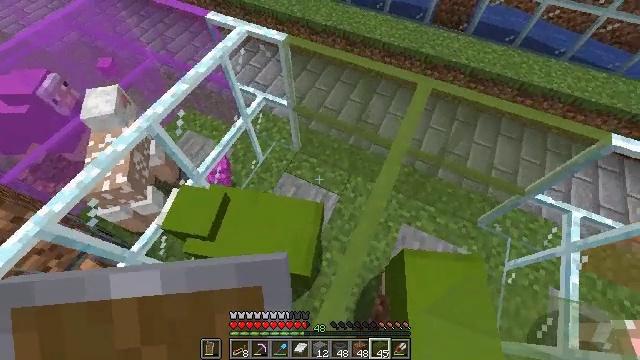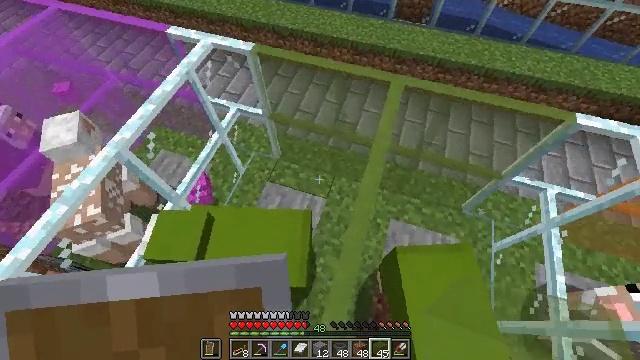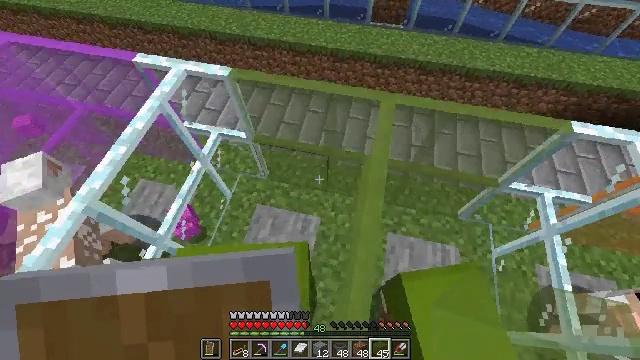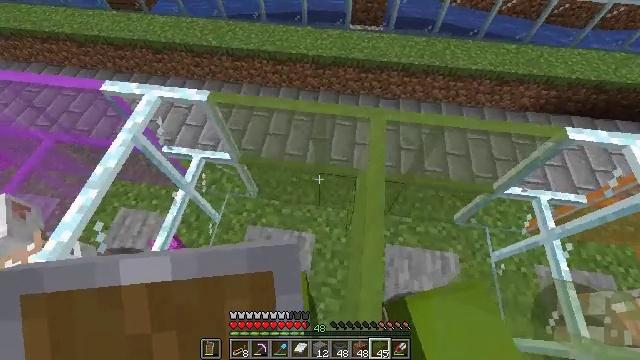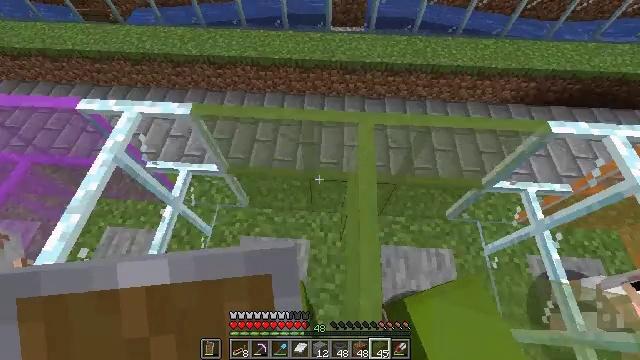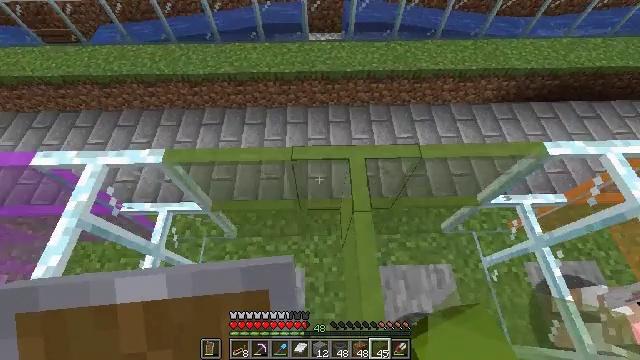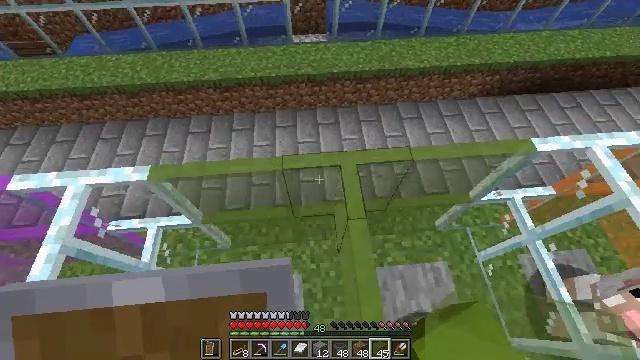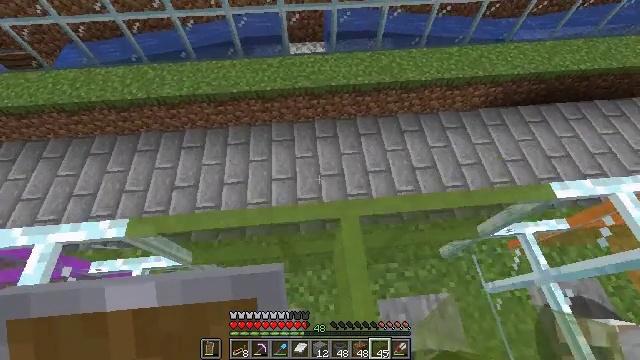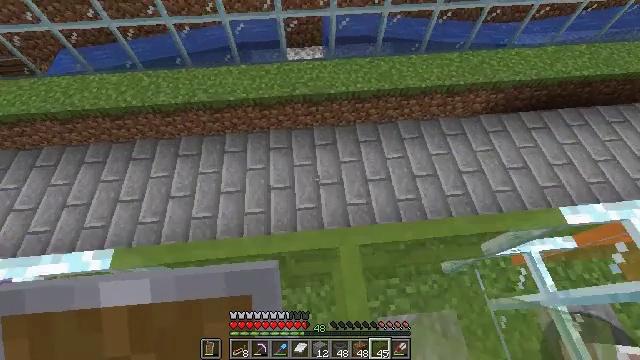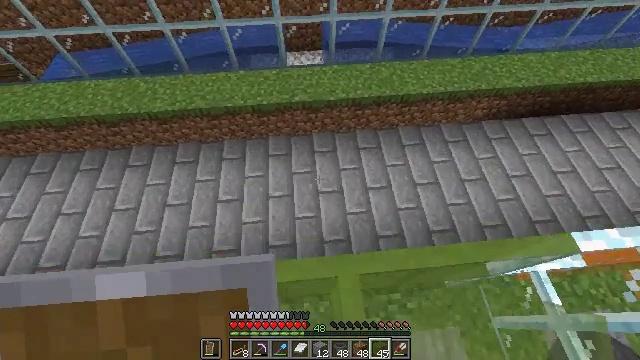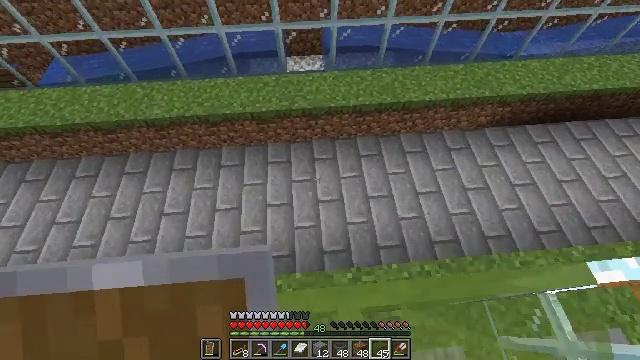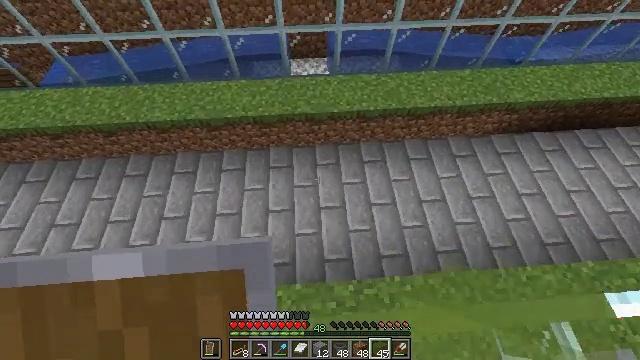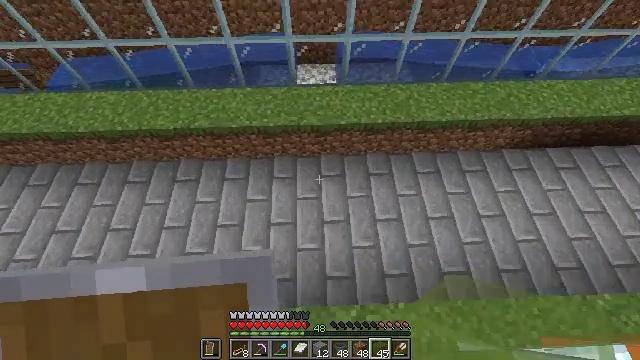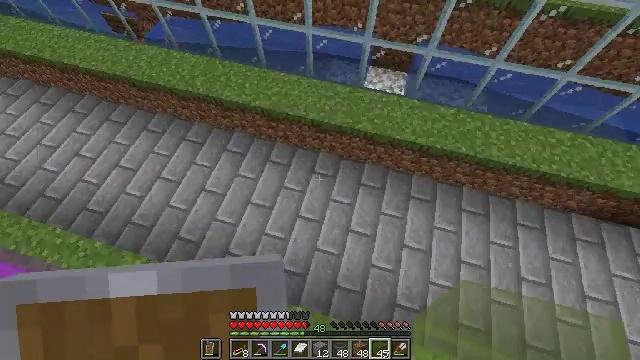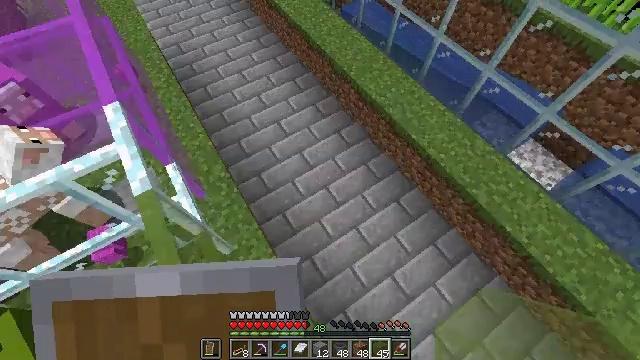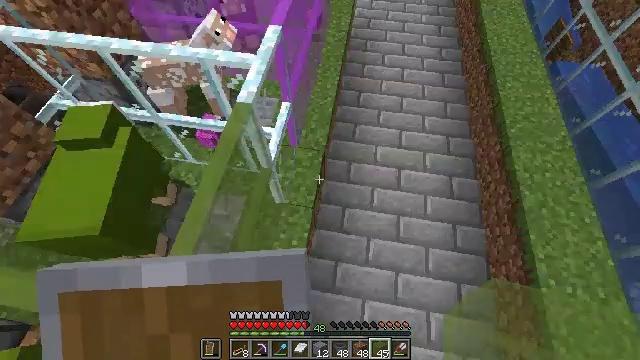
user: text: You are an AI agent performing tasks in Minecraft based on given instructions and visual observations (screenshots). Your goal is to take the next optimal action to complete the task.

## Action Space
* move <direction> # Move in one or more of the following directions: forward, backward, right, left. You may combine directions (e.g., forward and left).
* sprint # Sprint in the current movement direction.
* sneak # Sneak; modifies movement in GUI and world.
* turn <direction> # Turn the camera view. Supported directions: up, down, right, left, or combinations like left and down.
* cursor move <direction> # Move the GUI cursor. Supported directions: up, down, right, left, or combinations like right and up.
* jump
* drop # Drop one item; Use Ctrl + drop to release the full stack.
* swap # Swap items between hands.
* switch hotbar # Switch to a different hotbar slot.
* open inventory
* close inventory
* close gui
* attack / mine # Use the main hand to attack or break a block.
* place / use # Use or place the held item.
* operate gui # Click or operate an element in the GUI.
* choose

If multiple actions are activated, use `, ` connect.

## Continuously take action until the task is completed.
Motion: motion action
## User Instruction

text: Attack the green stained glass pane to break it.
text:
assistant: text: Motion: move forward, turn right
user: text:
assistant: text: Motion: move forward, turn right
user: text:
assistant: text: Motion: move forward, turn right
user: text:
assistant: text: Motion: move forward, turn right
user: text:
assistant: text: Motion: move forward, turn right
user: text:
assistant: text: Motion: move forward, turn right
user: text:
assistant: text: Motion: move forward
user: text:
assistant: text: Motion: move forward
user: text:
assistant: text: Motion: move forward
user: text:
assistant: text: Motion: move forward
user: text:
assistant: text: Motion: move forward, turn left
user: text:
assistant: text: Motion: move forward, turn left
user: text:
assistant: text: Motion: move forward and move right, turn left and down
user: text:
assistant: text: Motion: move forward and move right, turn left
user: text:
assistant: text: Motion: move forward and move right, turn left
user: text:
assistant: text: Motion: move forward and move right, turn left
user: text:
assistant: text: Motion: turn left and up
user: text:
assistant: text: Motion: no_op
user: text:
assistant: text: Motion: no_op
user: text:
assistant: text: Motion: no_op
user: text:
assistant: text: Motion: turn left
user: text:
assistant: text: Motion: no_op
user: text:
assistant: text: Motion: turn left and up
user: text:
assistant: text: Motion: turn left and up
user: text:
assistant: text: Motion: move right, turn left and up
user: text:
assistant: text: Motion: move right, turn left and up
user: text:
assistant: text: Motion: move forward and move right, turn left and up
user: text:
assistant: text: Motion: move forward and move right, turn left and up
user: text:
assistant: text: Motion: move forward, turn left
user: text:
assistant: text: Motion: no_op